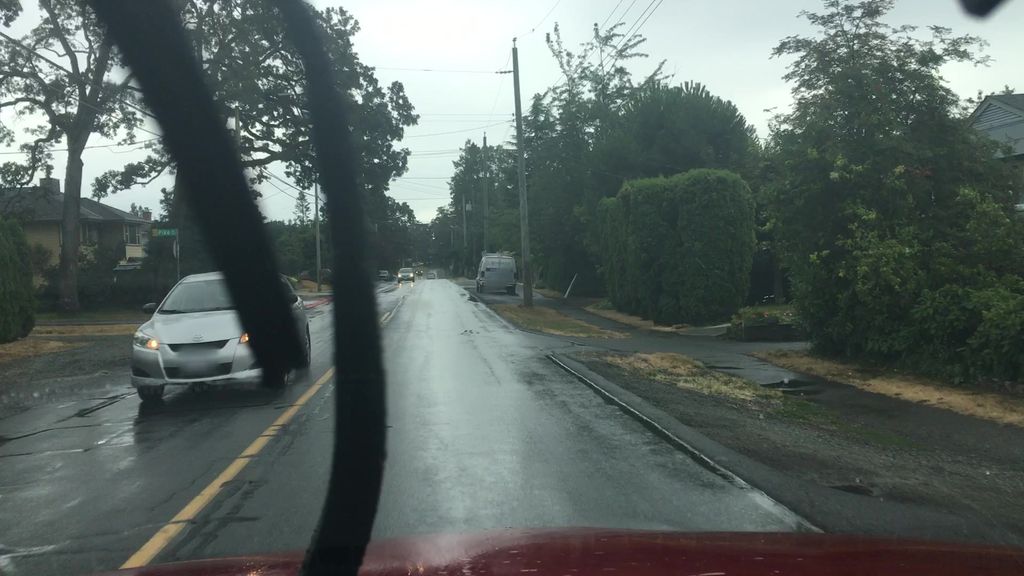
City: victoria